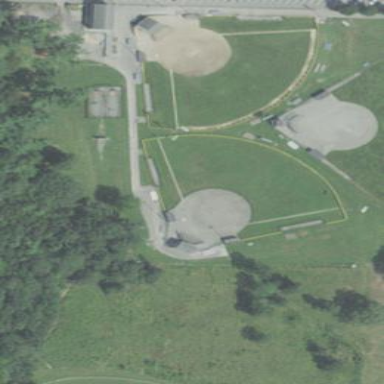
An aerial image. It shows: Baseball pitch for leisure land activities.